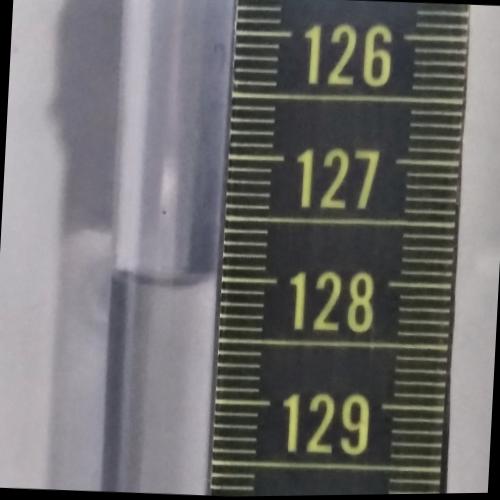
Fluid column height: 128.0 cm